高一 · 代数
下列说法正确的是 ( )
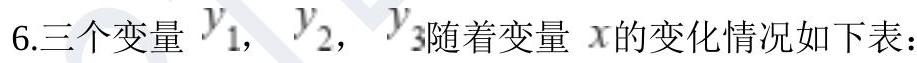
A. 函数 $\mathrm{y}=\mathrm{f}(\mathrm{x})$ 的图象与直线 $\mathrm{x}=\mathrm{a}$ 可能有两个交点

B. 函数 $\mathrm{y}=\log _{2} \mathrm{x}^{2}$ 与函数 $\mathrm{y}=2 \log _{2} \mathrm{x}$ 是同一函数

C. 对于 $[\mathrm{a}, \mathrm{b}]$ 上的函数 $\mathrm{y}=\mathrm{f}(\mathrm{x})$, 若有 $\mathrm{f}(\mathrm{a}) \cdot \mathrm{f}(\mathrm{b})<0$, 那么函数 $\mathrm{y}=\mathrm{f}(\mathrm{x})$ 在（a，b）内有零点

D. 对于指数函数 $y=a^{x}(a>1)$ 与幂函数 $y=x^{n}(n>0)$ ，总存在一个 $x_{0}$, 当 $x>x_{0}$ 时, 就会有 $a^{x}>x^{n}$

| $x$ | 1 | 3 | 5 | 7 | 9 | 11 |
| :--- | :--- | :--- | :--- | :--- | :--- | :--- |
| $y_{1}$ | 5 | 135 | 625 | 1715 | 3645 | 6655 |
| $y_{2}$ | 5 | 29 | 245 | 2189 | 19685 | 177149 |
| $y_{3}$ | 5 | 6.10 | 6.61 | 6.985 | 7.2 | 7.4 |

则关于 $x$ 分别呈对数函数、指数函数、幂函数变化的变量依次为( )
A. ${ }^{y_{1}}, y_{2}, y_{3}$
B. $y_{2}, y_{1}, y_{3}$
C. $y_{3}, y_{2}, y_{1}$
D. $y_{1}, y_{3}, y_{2}$
答案: D
解析: $A$ : 函数 $\mathrm{y}=\mathrm{f}(\mathrm{x})$ 中, 对每一个 $\mathrm{x}$ 值, 只能有唯一的 $\mathrm{y}$ 与之对应,

$\therefore$ 函数 $\mathrm{y}=\mathrm{f}$ ( $\mathrm{x}$ ) 的图象与平行于 $\mathrm{y}$ 轴的直线最多只能有一个交点. (A) 就不对了.

$\mathrm{B}$ : 由于两个函数的定义域不同，故不是同一个函数，错;

$\mathrm{C}$ : 根据零点存在性定理知, 要求函数 $\mathrm{f}(\mathrm{x})$ 在区间 $[\mathrm{a}, \mathrm{b}]$ 上连续才行, 故其不正确;故选 D.

【分析】对于 A：函数是特殊的映射, 对每一个 $\mathrm{x}$ 值, 只能有唯一的 $\mathrm{y}$ 与之对应,函数 $\mathrm{y}=\mathrm{f} （ \mathrm{x})$ 的图象也是.

对于 B：从函数的定义域出发考虑即可;

对于 C: 注意应用零点存在性定理的条件;

对于 D: 从对数函数、指数函数与幂函数的增长差异角度考虑即可.